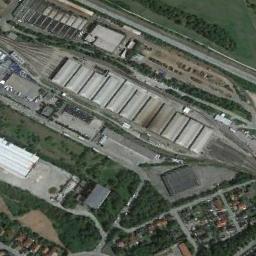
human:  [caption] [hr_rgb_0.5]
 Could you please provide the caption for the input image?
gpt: Many buildings are beside the railway station .

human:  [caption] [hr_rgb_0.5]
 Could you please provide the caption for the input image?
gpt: The railway station is next to some trees and grass .

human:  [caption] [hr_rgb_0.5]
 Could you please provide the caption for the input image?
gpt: There is a fully equipped railway station in the city .

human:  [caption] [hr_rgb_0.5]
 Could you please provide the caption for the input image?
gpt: The railway station has some railways and a white building and a residential area is next to the railway station .

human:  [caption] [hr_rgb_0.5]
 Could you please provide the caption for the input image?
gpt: There are some green trees and buildings beside the railway station .